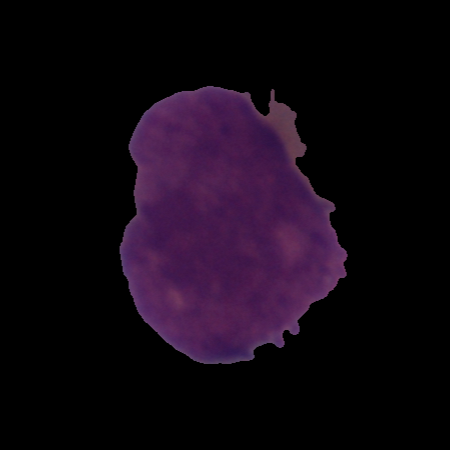
Label: cancer